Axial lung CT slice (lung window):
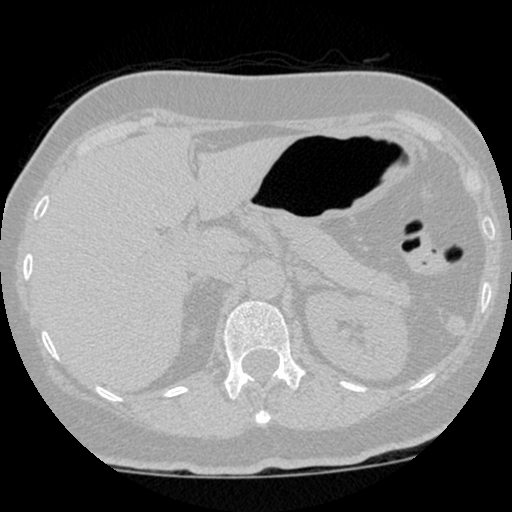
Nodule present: no